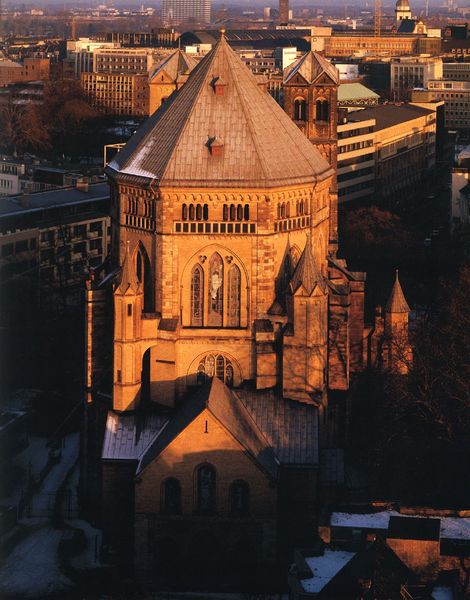
Titel: St. Gereon in Köln
Standort: Köln, St. Gereon (EU - D - NRW)
Schlagwörter: baum, schatten, weiß, stadt, abend, braun, fenster, frankreich, dach, gebäude, haus, rot, schnee, architektur, häuser, kirche, sonne, gotik, turm, deutschland, dächer, giebel, farbe, winter, kuppel, foto, kirchtürme, türmchen, türme, münchen, dom, münster, kathedrale, farbfoto, gotisch, spitzbogen, kapelle, wien, sakralbau, basilika, frauenkirche, baptisterium, romanisch, querschiff, mainz, sankt, orabge